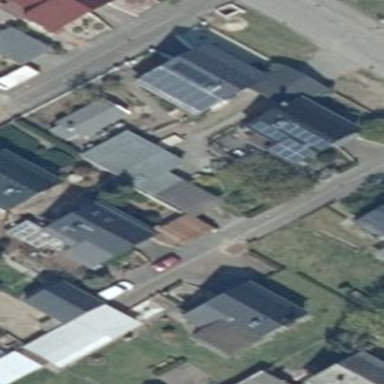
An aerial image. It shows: Garage building.